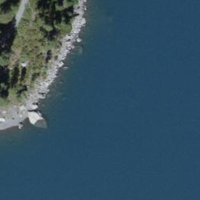
EUNIS habitat code: 14
Species observed at this site:
Rubus saxatilis